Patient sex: M
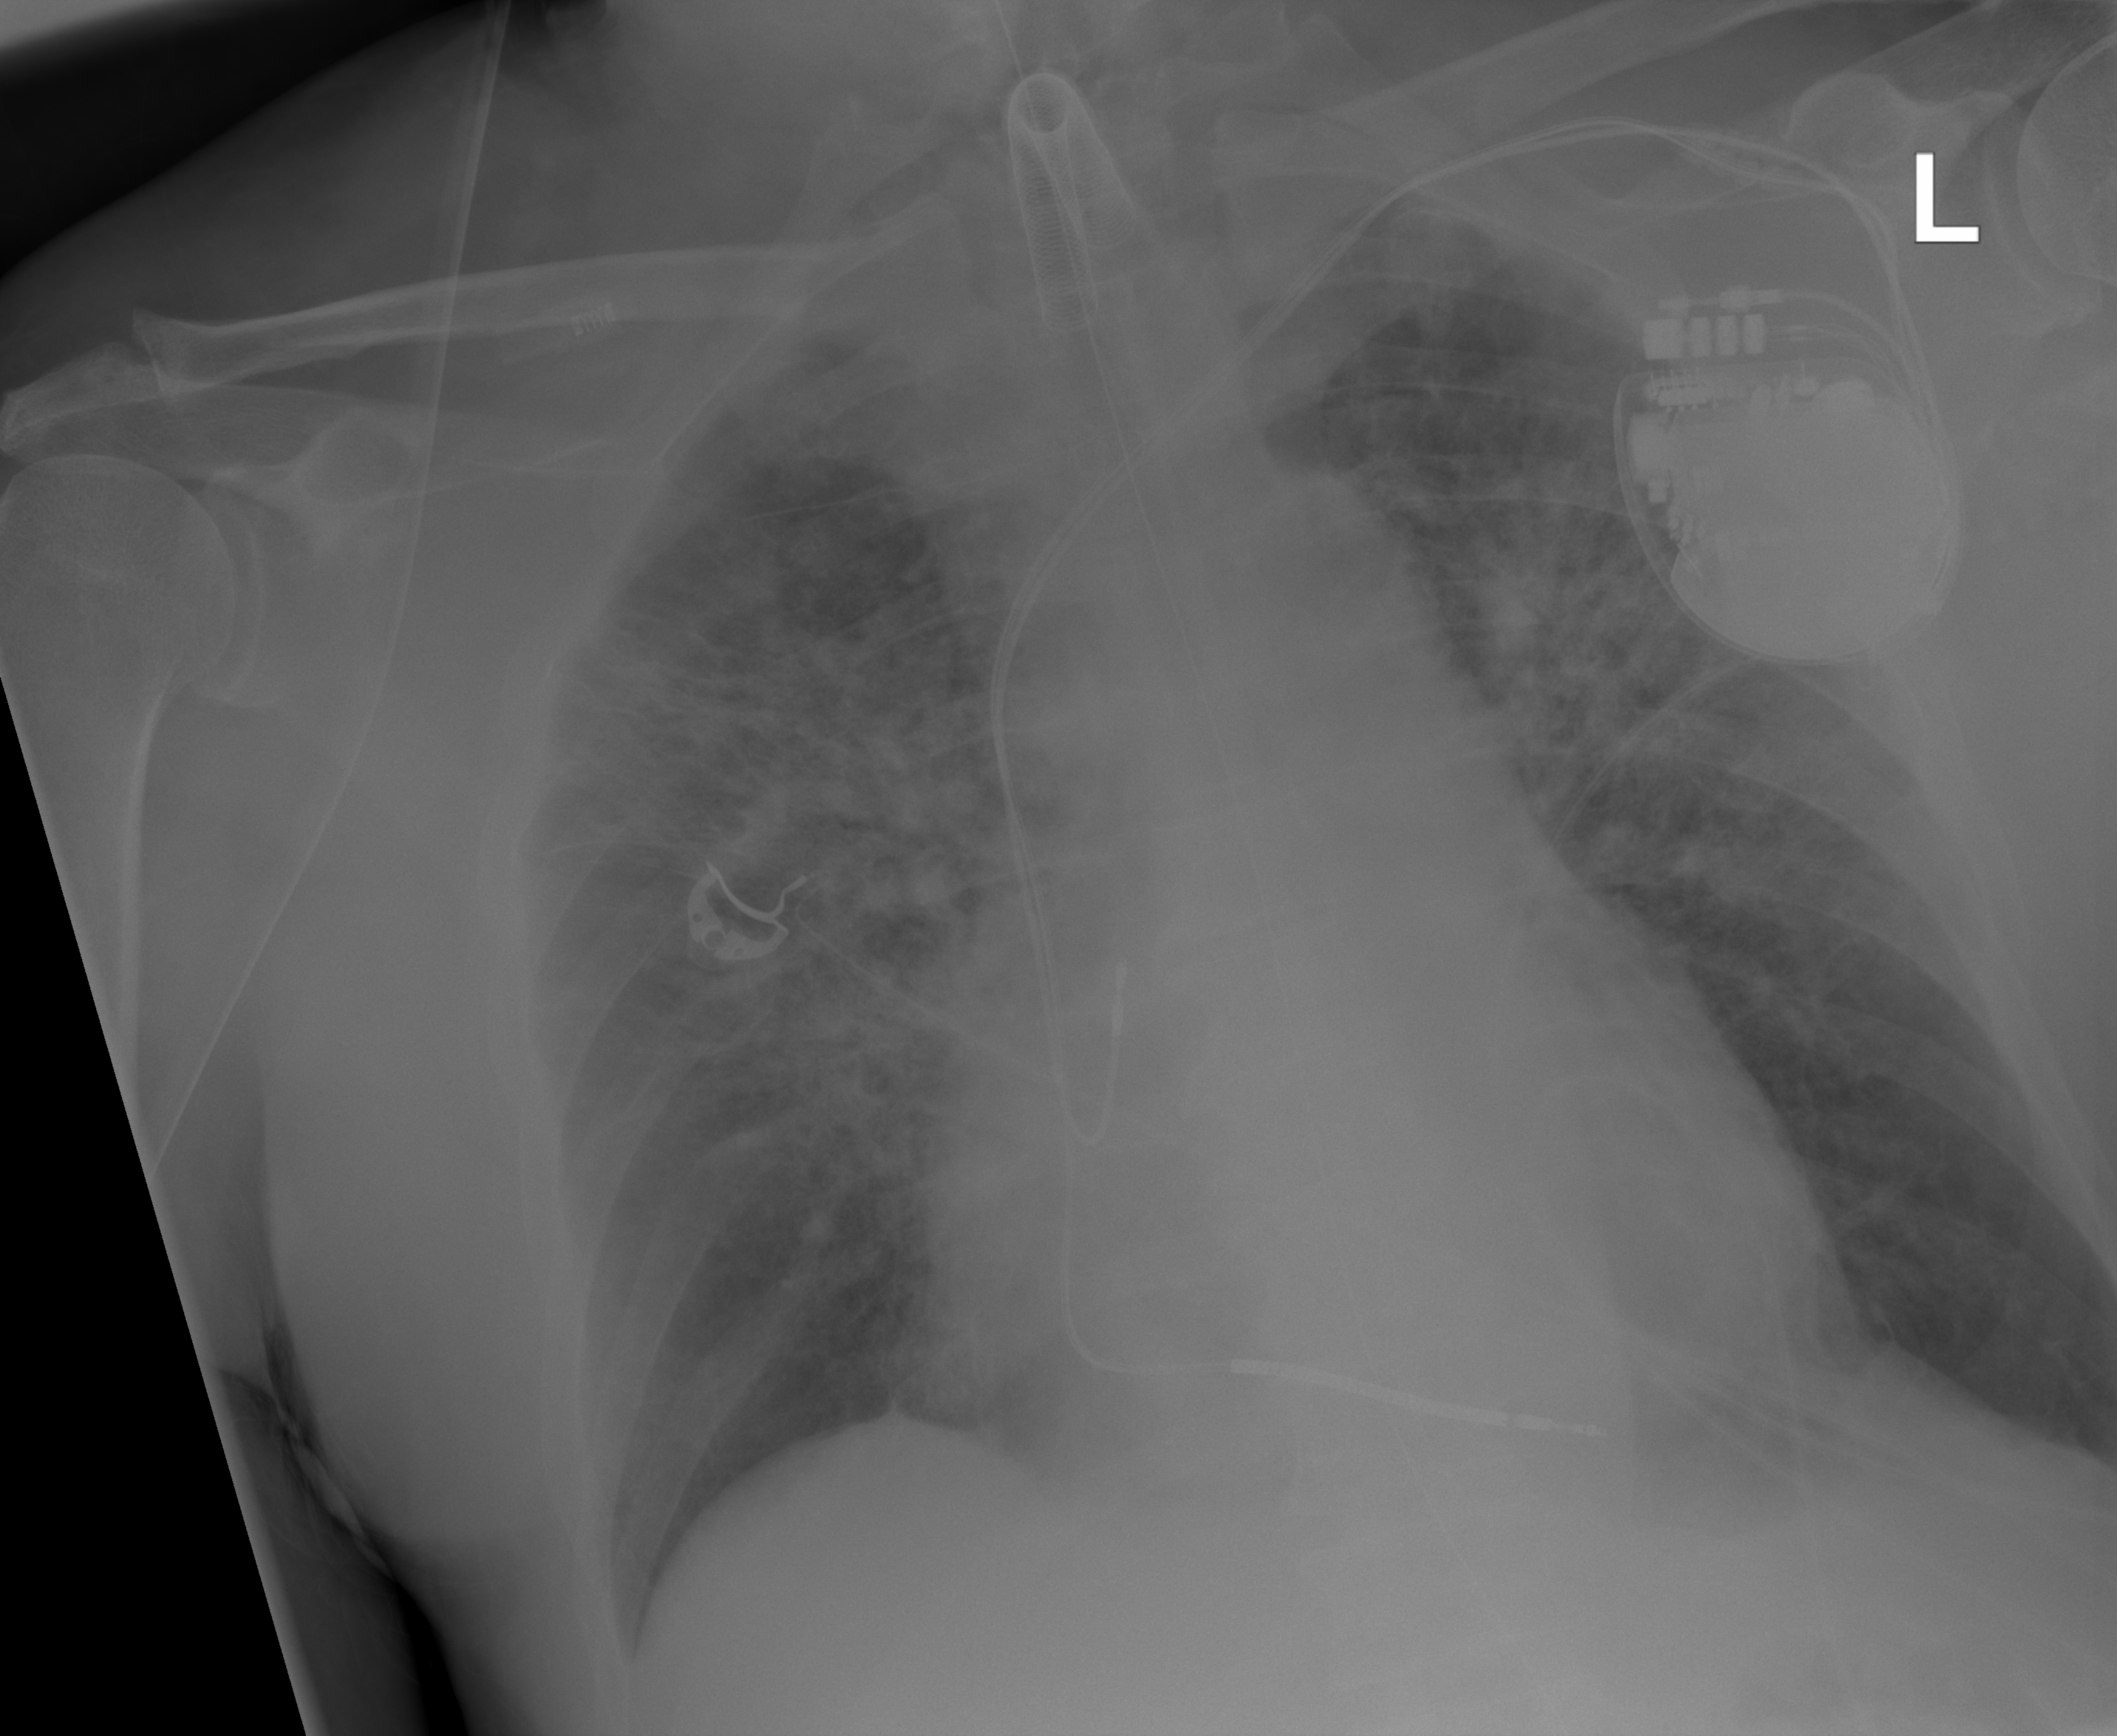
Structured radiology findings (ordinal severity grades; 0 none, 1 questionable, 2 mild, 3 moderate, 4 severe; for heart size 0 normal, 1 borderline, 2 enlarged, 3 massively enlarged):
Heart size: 1
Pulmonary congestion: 0
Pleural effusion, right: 0
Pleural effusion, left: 0
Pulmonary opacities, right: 3
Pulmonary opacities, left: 3
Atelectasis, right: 2
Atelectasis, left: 0